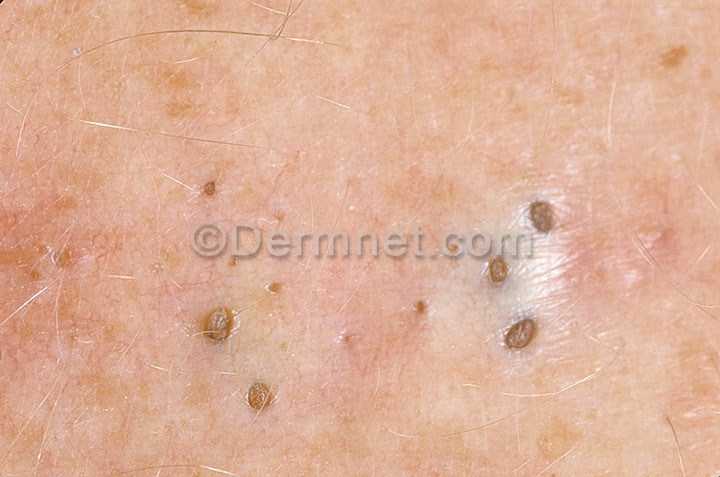
Disease: Acne and Rosacea Photos